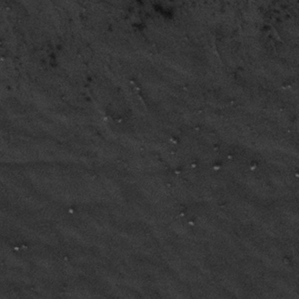
Label: frost